Question: I am using pandas matplotlib to plot data from dataFrame.
I'm doing it like that:
'''
df = pd.DataFrame({'type': dataFrame['Country'], labelName: 'Infant mort. rate'})
ax = df.plot(kind='bar',x= dataFrame['Country'])
ax.set_ylabel('Infant mort. rate')
ax.set_xlabel('Country')
plt.show()
'''

I am trying to get rid of the label on the top right corner ('color blue' infant mort. rate)
and I want to resize the entire window so I can see the xlabel (right now it's hidden under the white line at the bottom)
How can I do this?
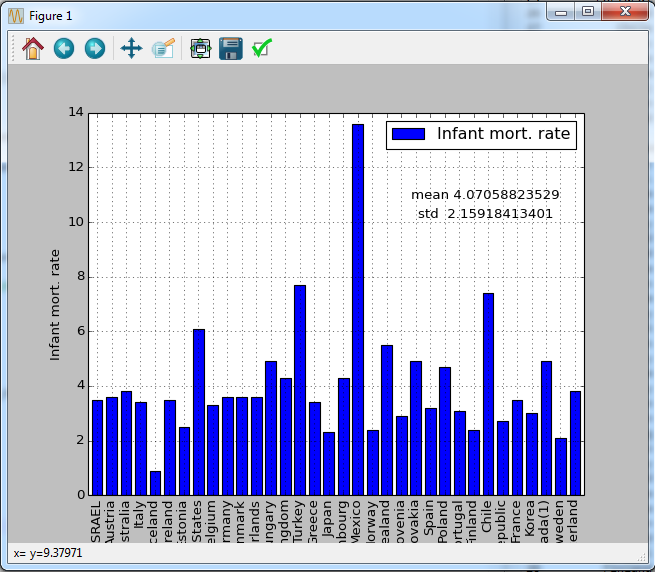
Answer: Start by creating your figure and axes object explicitly, pass some additional options to 'df.plot(...)' and call 'fig.tight_layout()' before showing the figure.
'''
import matplotlib.pyplot as plt
import pandas as pd
fig, ax = plt.subplots(figsize=(8,5))
df = pd.DataFrame({'type': dataFrame['Country'], labelName: 'Infant mort. rate'})
ax = df.plot(kind='bar', x=dataFrame['Country'], legend=False, ax=ax)
ax.set_ylabel('Infant mort. rate')
ax.set_xlabel('Country')
fig.tight_layout()
plt.show()
'''